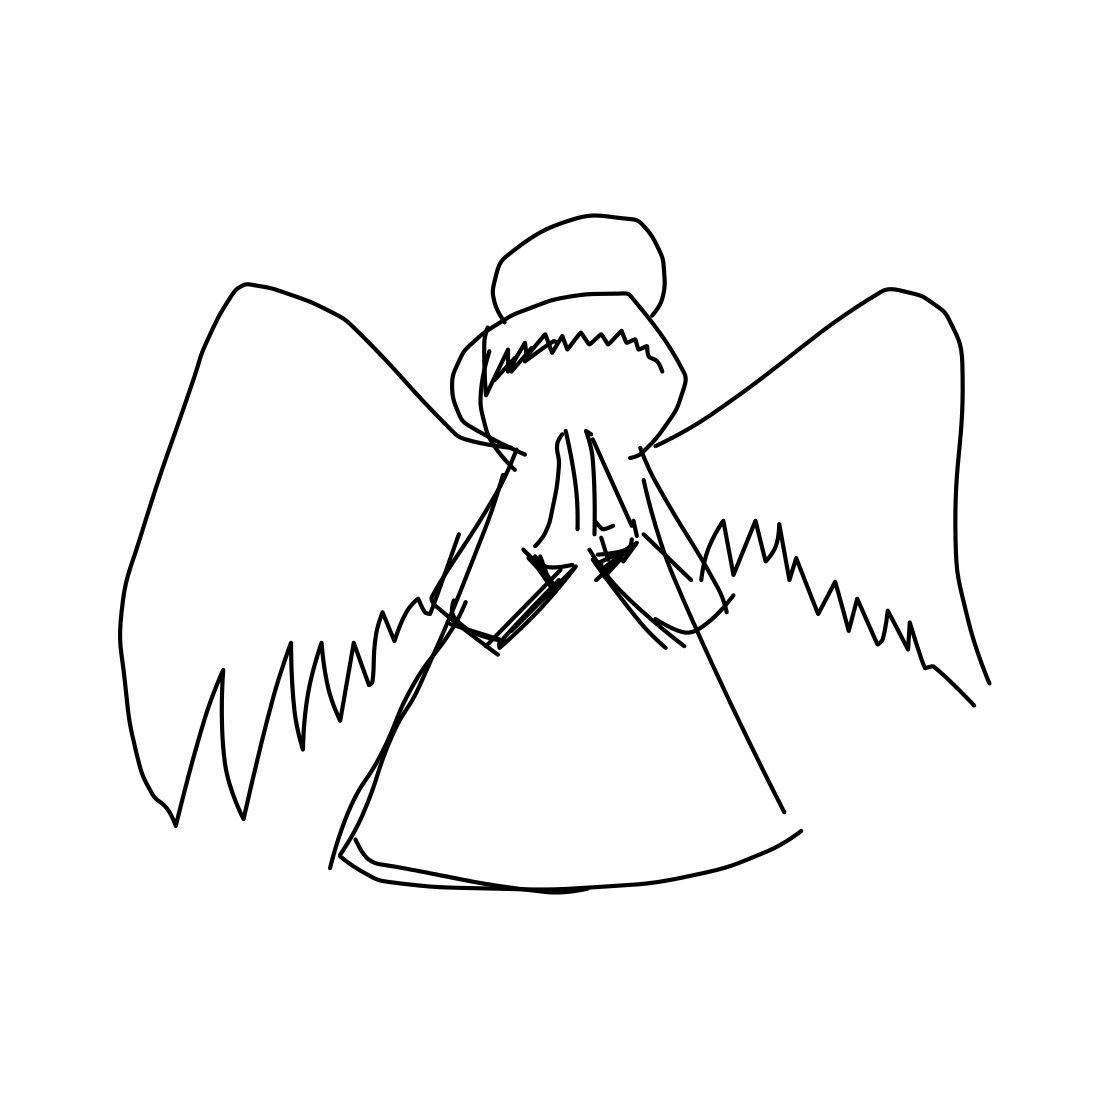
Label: angel